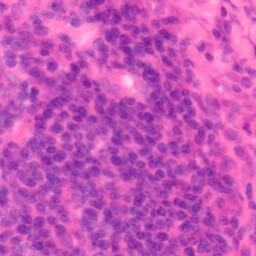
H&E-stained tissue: Colon